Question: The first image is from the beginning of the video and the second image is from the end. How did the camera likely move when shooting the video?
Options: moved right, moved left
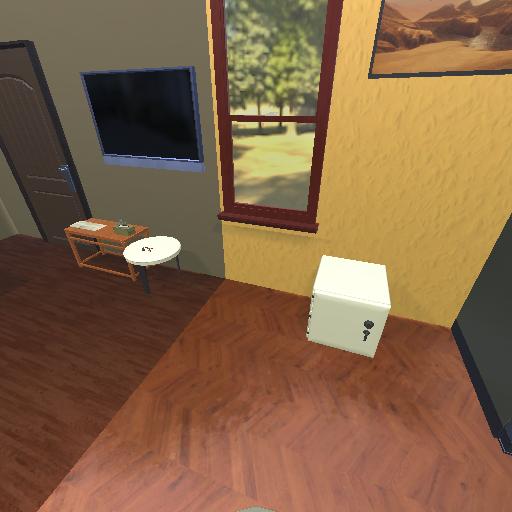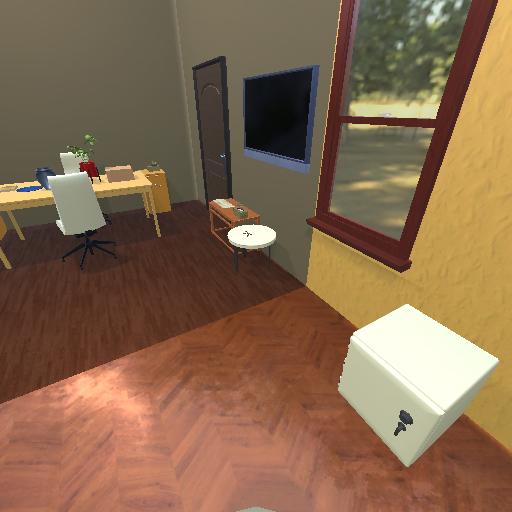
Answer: moved right